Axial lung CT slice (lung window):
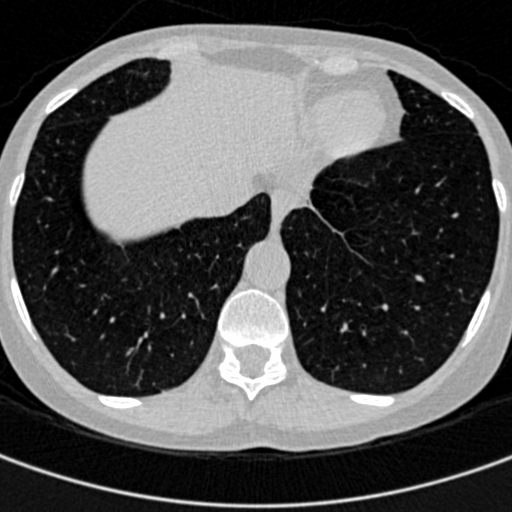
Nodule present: no